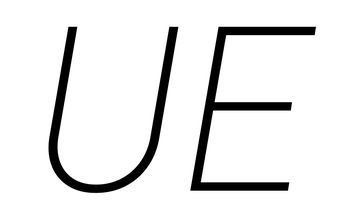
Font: Roboto-Italic_ExtraLight_Italic